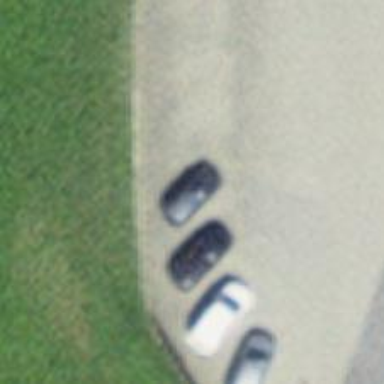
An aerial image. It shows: Parking area.